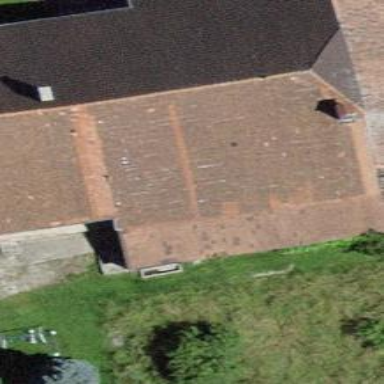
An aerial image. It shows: Farm building.